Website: bh-photo
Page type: address-validator
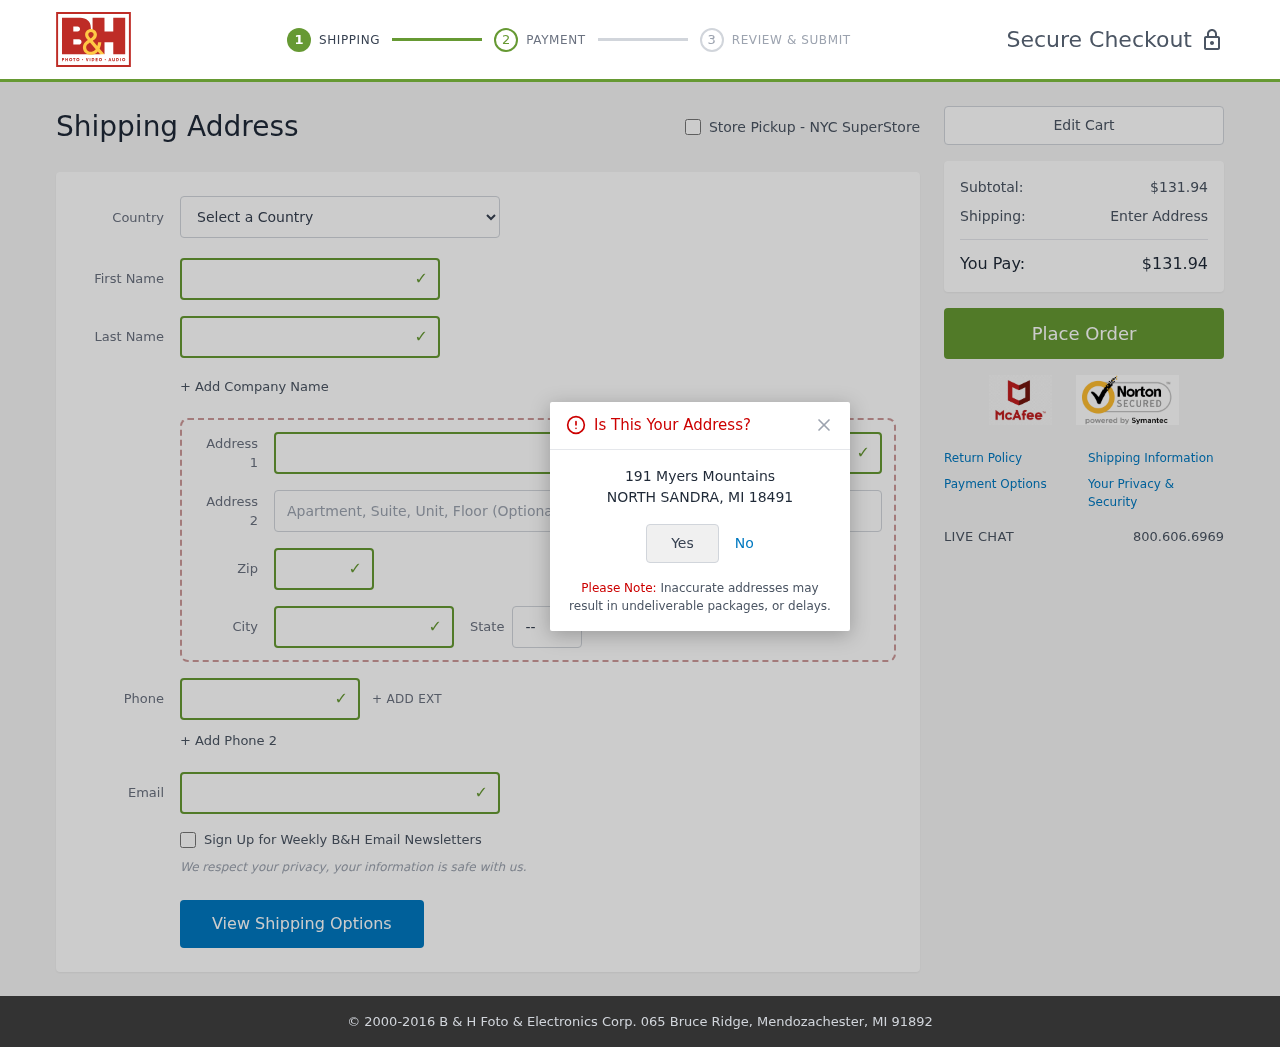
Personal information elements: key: PII_CITY
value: North Sandra
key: PII_COUNTRY
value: United States
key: PII_EMAIL
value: stacy_phillips@hotmail.com
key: PII_FIRSTNAME
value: Stacy
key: PII_LASTNAME
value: Phillips
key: PII_PHONE
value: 6586225152
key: PII_POSTCODE
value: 18491
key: PII_STATE_ABBR
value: MI
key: PII_STREET
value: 191 Myers Mountains
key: PII_STREET2
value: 4663 Mcdonald Mews
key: PII_CITY_CONFIRM
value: NORTH SANDRA
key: PII_POSTCODE_FULL
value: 18491
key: PII_POSTCODE_NUMERIC
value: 18491
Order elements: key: ORDER_SUBTOTAL
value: $131.94
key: ORDER_TOTAL
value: $131.94